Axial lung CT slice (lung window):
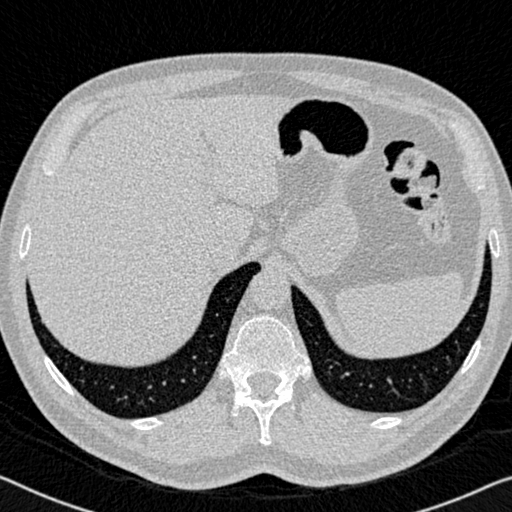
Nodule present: no